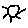
Label: sun